Question: The message is at bottom of vim, 'User defined completion ^U^P^N'.
This info is no use for me.
Is it possible to hide the message?
I try to use
'''
imap silent ^Y ^X^U
'''
set on vimrc
But neither of the popmenu and message show.
Note:
I find this issue at github. If you are insteresting in this question, you can also read the issue.
<URL>

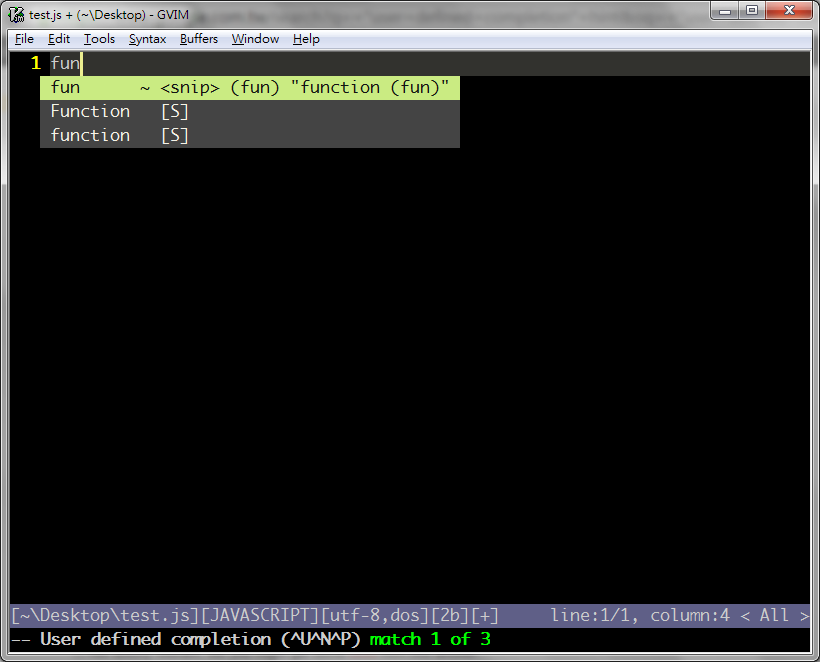
Answer: You can hide that message by setting the option
'''
:set noshowmode
'''
But this will also hide the current mode (insert, visual, ...) and I guess some other stuff.